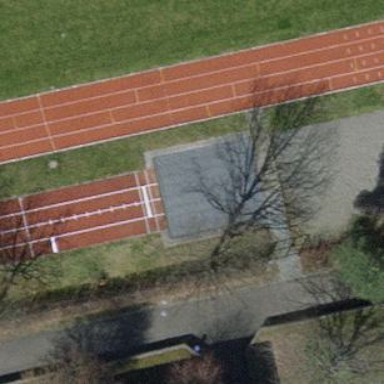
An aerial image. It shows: Sandy athletics pitch designed for long jump and triple jump activities.